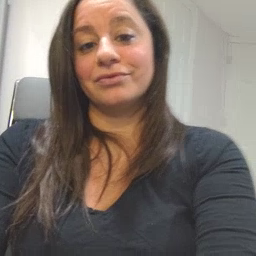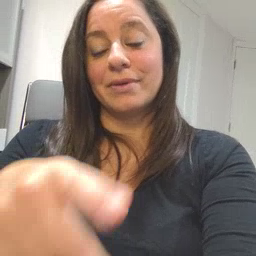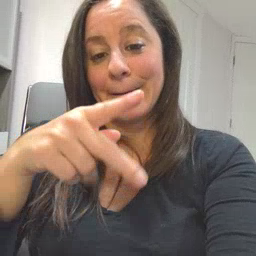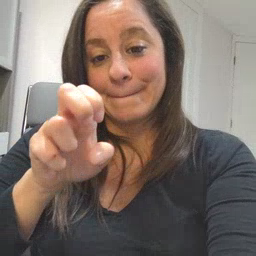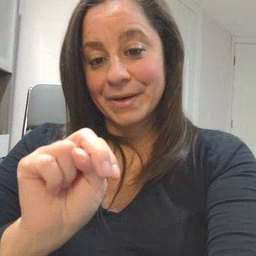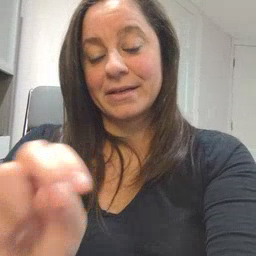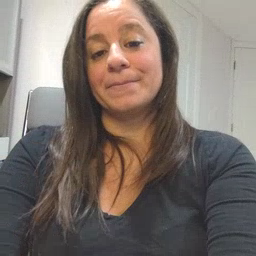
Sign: pen